Question: '''
// Interface
public interface IItem
{
Collection Collection
{
get;
set;
}
}
public class Collection : BindableObject
{
public static readonly BindableProperty ItemsProperty =
BindableProperty.Create("Items", typeof(ObservableCollection<People>), typeof(Collection), new ObservableCollection<People>(), BindingMode.TwoWay, null, null);
public ObservableCollection<People> Items
{
get { return (ObservableCollection<People>)GetValue(ItemsProperty); }
set { this.SetValue(ItemsProperty, value); }
}
}
//Model class.
public class People
{
public string Name
{
get;
set;
}
}
//Core logic implementation.
public class SourceItems :BindableObject, IItem
{
public static readonly BindableProperty CollectionProperty =
BindableProperty.Create("Collection", typeof(Collection), typeof(SourceItems), new Collection(), BindingMode.TwoWay, null, null);
public Collection Collection
{
get { return (Collection)GetValue(CollectionProperty); }
set { this.SetValue(CollectionProperty, value); }
}
}
Public class MainPage()
{
var firstsource = new SourceItems();
firstsource.Collection.Items.Add(new People() { Name= "People1" });
firstsource.Collection.Items.Add(new People() { Name = "People2" });
firstsource.Collection.Items.Add(new People() { Name = "People3" });
var secondSource = new SourceItems();
secondSource.Collection.Items.Add(new People() { Name = "People4" });
secondSource.Collection.Items.Add(new People() { Name = "People5" });
secondSource.Collection.Items.Add(new People() { Name = "People6" });
}
'''
Here i have created two different object for class 'SourceItems' after executing above code instance of firstsource.Collection.Items holds 6 items and secondSource.Collection.Items also holds same 6 items.
it should be 3.
please clarify me what i'm doing wrong.

i have showed both the instance value while debugging.
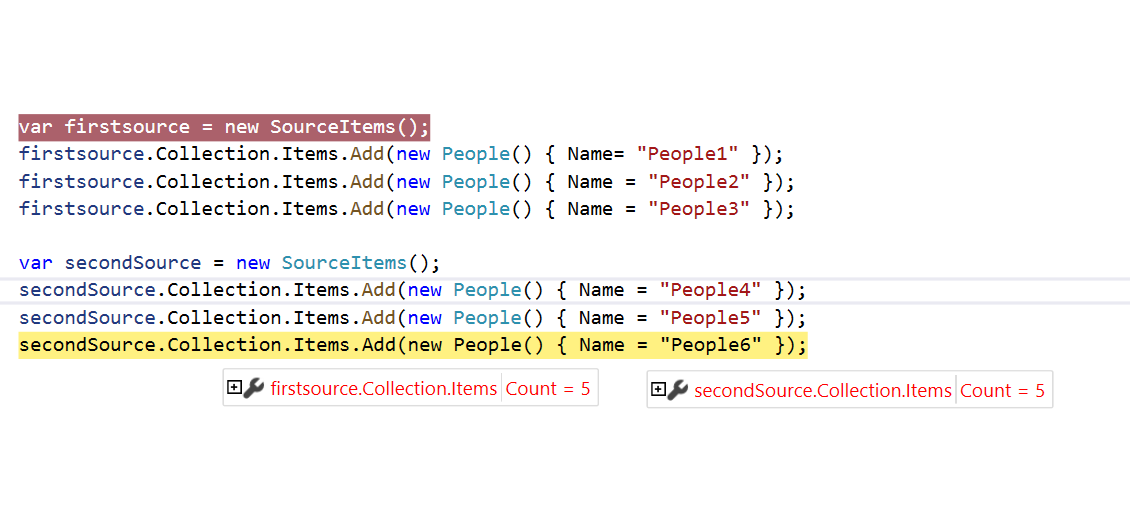
Answer: The 'firstsource' and 'secondSource' is different in your code, while 'firstsource.Collection' is the same Collection as 'secondSource.Collection'.
Because when you perform 'set/get' method('add new items') to 'firstsource.Collection' or 'secondSource.Collection', they all point to 'public static readonly BindableProperty CollectionProperty', it's a static property so it's shared in all SourceItems instances as 'Jeppe Stig Nielsen' mentioned in his answer.
That's why 'firstsource.Collection.Items' holds 6 items and 'secondSource.Collection.Items' also holds same 6 items. They are the same Collection.